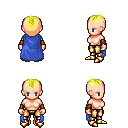
a pixel art fantasy rpg character, female body template, human, light skin, blue cape, gold greaves, gold short mohawk hairstyle, leather bracers, gold boots, four views (front, back, left, right), 2x2 character sprite sheet, small pixel art, hard edges, no anti-aliasing